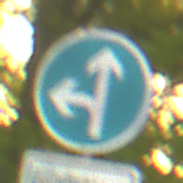
Verkehrszeichen: VorgeschriebeneFahrtrichtungGeradeausOderLinks
Zusatzzeichen unten: BesondereFahrzeugeUndTransportgueter12
Umgebung: Outdoor, RoadRail
Tageszeit: SunriseSunset
Wetter: Clear
Licht: Natural
Jahreszeit: NotSpecified
Kontrast: LowContrast